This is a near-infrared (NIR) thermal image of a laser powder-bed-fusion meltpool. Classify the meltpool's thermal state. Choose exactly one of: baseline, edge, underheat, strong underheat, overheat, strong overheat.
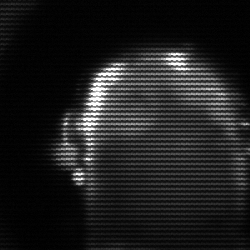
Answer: baseline